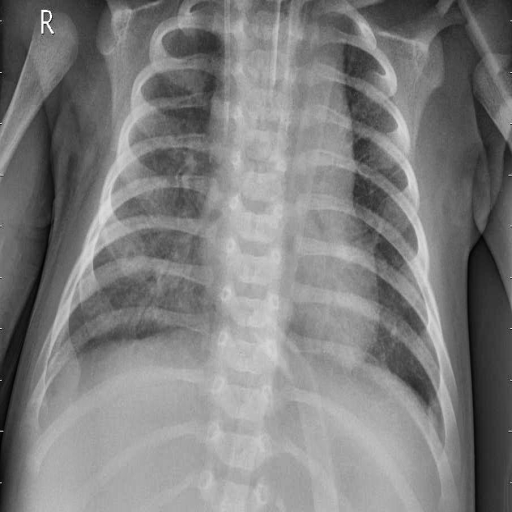
Finding: PNEUMONIA